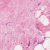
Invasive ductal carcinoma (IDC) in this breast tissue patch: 0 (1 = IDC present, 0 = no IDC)